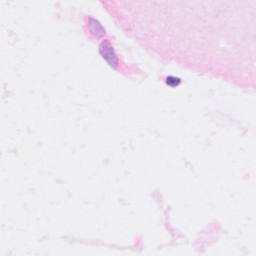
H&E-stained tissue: Breast